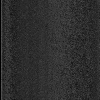
Atmospheric dust classification: dusty